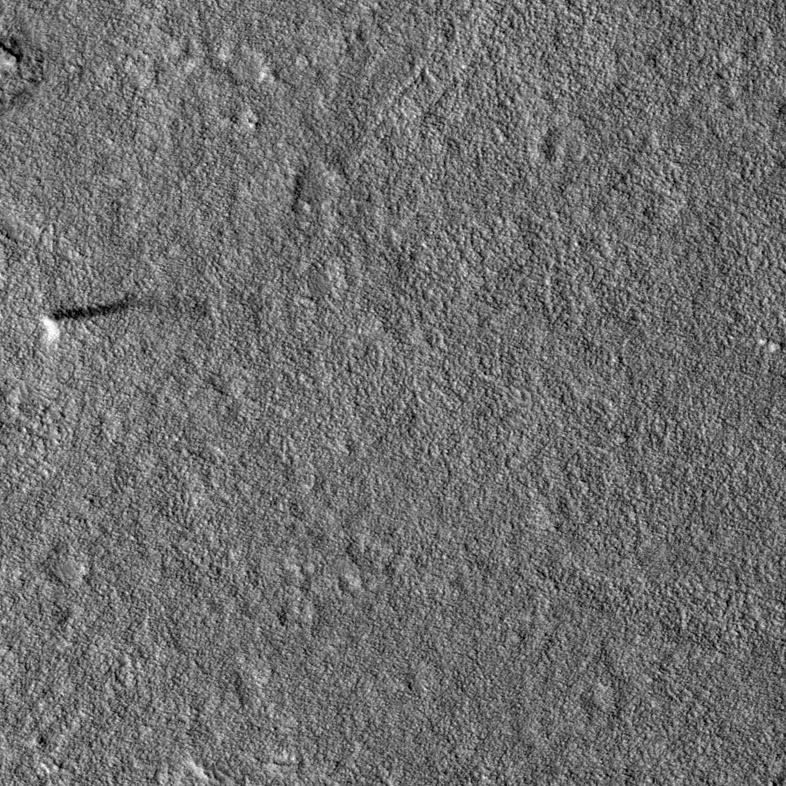
Label: dustdevil